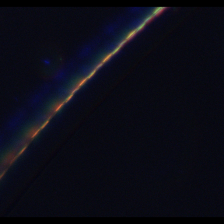
Taxon: Psuedo-nitzschia
Group: Diatoms